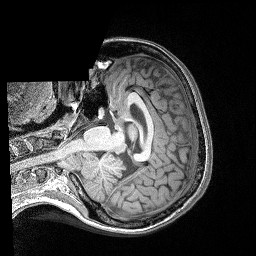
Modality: T1w
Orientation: axial
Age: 25
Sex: female
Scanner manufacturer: siemens
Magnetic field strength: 3 T
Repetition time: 2.4 s
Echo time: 0.03 s